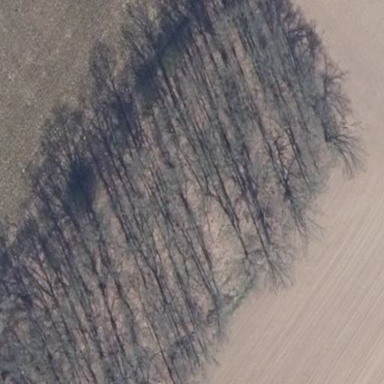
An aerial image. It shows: Beautiful woodland area.